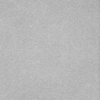
Label: dusty